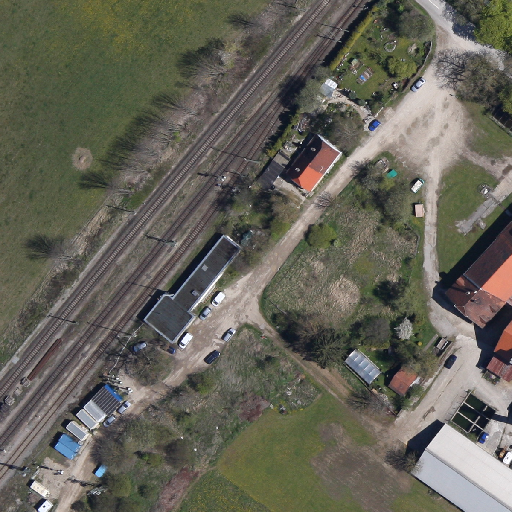
Referring expression: trailer in the parking area